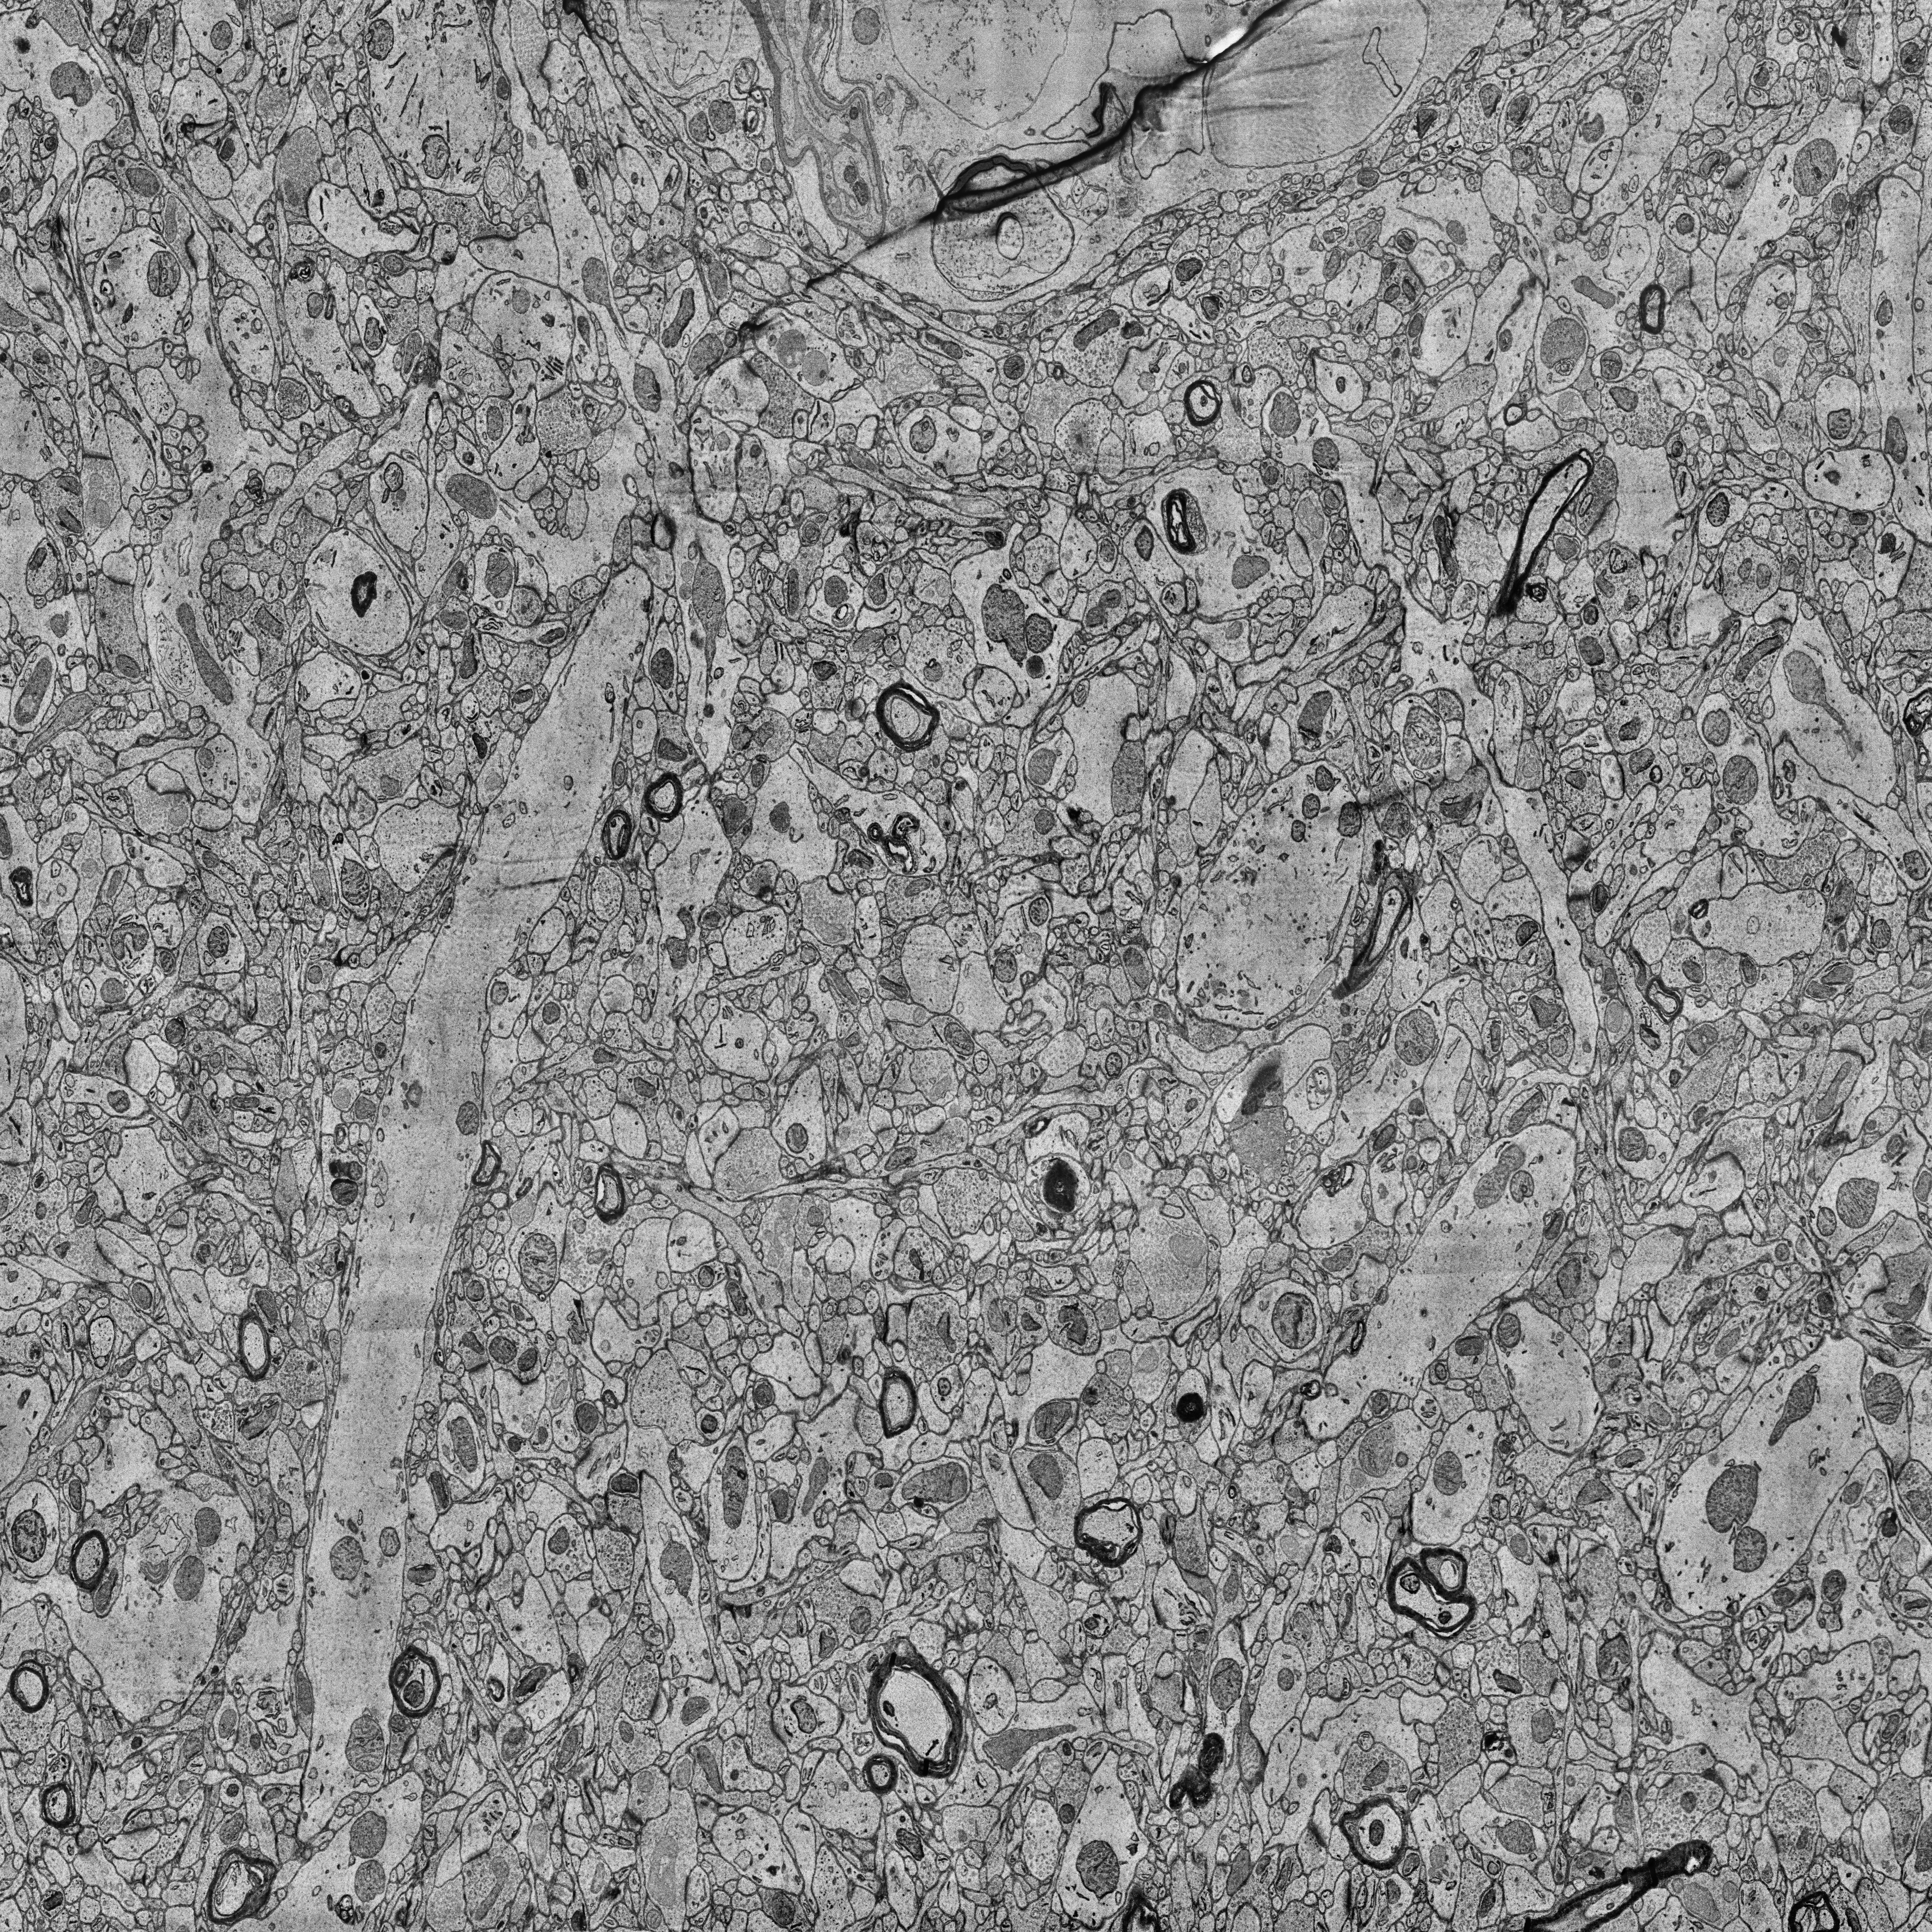
Electron microscopy slice of human cortex tissue
Slice depth (z): 81
Mitochondria instances in slice: 476